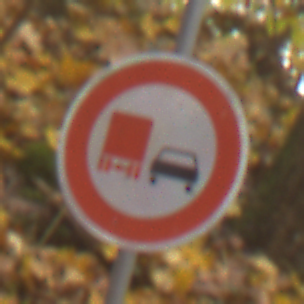
Verkehrszeichen: UeberholverbotKraftfahrzeuge
Umgebung: Outdoor, Nature
Tageszeit: MorningAfternoon
Wetter: Overcast
Licht: Natural
Jahreszeit: Autumn
Kontrast: LowContrast